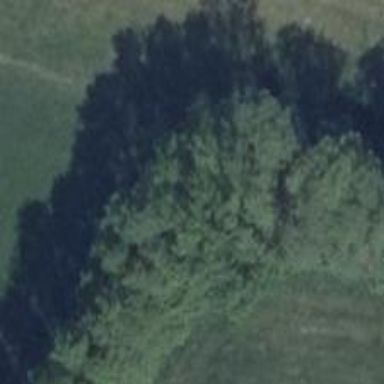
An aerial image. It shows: Hunting stand.